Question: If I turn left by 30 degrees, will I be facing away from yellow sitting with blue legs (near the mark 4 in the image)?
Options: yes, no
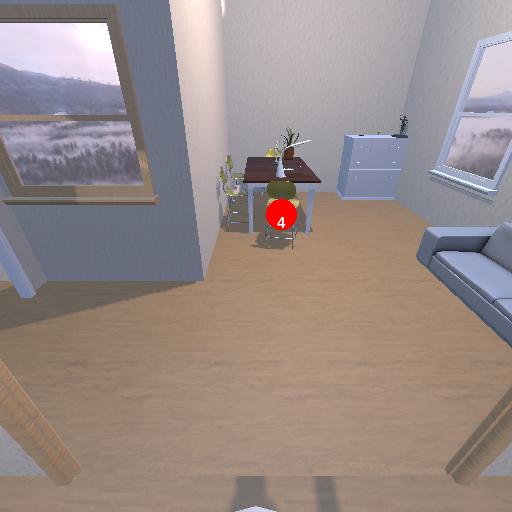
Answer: yes